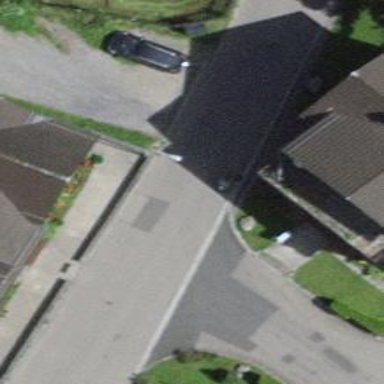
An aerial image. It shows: Residential road with asphalt surface.